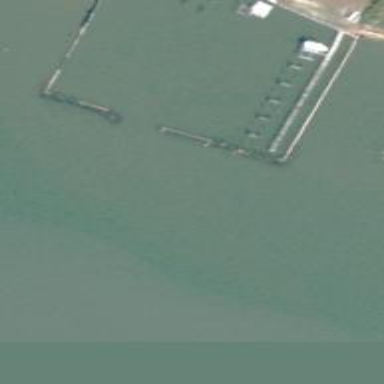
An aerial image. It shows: Pier with mooring facilities.